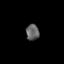
Tissue: lung
Cell type: Others
Senescence score: 0.1708
Nuclear area (px): 206
Mean DAPI intensity: 98.738